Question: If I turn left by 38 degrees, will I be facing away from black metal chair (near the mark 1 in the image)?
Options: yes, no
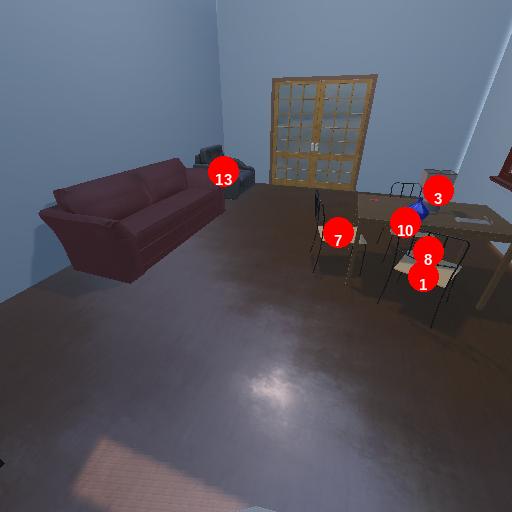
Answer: yes